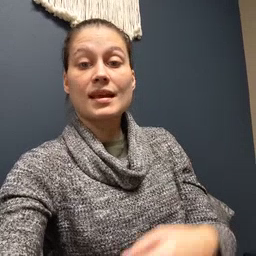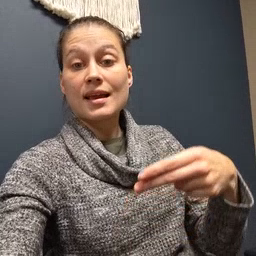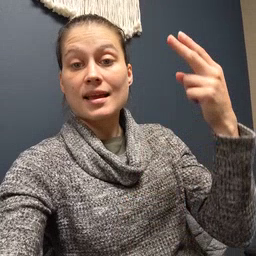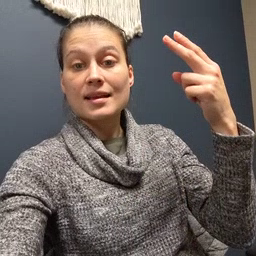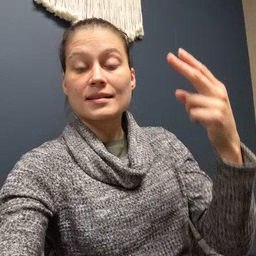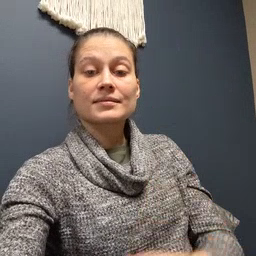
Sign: high